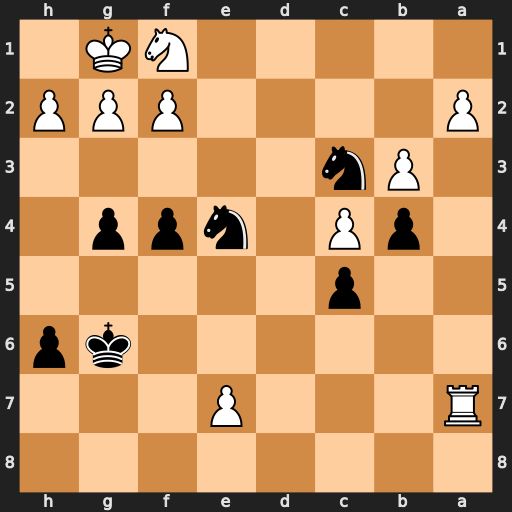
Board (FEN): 8/R3P3/6kp/2p5/1pP1npp1/1Pn5/P4PPP/5NK1
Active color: b
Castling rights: -
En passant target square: -
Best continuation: Ne2+ Kh1 Nxf2#